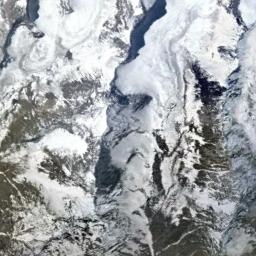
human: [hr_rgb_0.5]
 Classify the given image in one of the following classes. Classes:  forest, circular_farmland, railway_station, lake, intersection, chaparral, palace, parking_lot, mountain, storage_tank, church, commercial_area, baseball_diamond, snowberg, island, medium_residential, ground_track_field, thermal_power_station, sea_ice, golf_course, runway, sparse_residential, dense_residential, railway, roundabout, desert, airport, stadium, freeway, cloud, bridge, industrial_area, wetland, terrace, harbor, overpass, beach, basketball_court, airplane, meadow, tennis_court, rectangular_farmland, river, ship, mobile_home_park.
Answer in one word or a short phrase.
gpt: snowberg